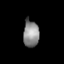
Tissue: skin
Cell type: Epithelial cells
Senescence score: 0.2642
Nuclear area (px): 415
Mean DAPI intensity: 138.701